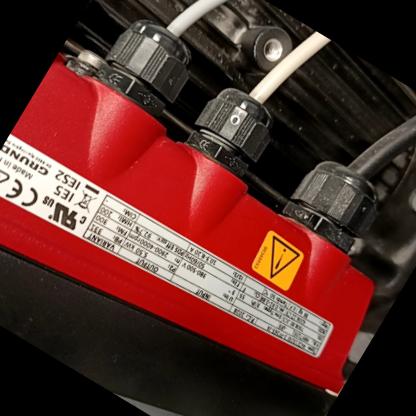
Klasa: tabliczka-znamionowa